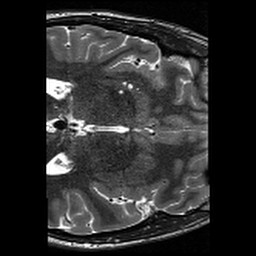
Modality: T2w
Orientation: axial
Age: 28
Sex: male
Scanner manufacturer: siemens
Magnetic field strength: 3 T
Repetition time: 13.15 s
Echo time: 0.082 s